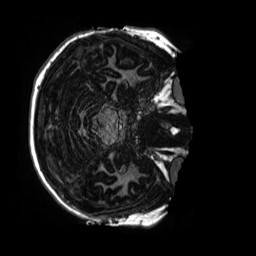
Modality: MP2RAGE
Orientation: axial
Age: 13
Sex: female
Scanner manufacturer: siemens
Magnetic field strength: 3 T
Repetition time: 4 s
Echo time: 0.00303 s